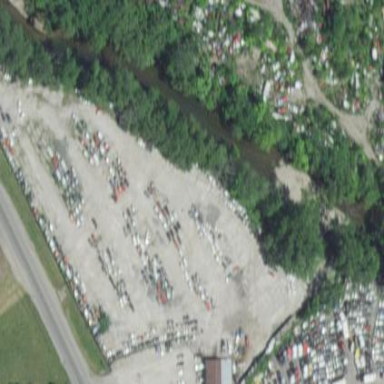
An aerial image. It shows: Scrap yard situated in industrial area.